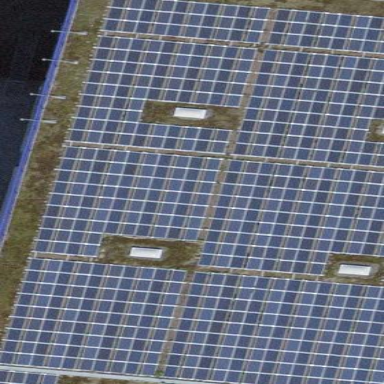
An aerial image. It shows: Solar power generator.